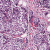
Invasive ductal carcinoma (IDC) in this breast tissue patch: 1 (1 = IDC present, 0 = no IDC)